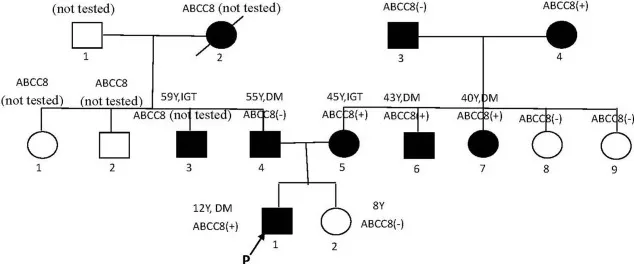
Pedigree of family with diabetes.
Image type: pathology (giemsa)